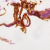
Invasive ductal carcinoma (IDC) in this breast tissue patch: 0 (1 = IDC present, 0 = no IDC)